Question: I was working on a website (originally designed elsewhere) adding CSS media queries to adjust the layout to make it more mobile friendly.
I had completed the work about a month ago. However, I have seen now some odd behaviour and would like to know why the following happens and how to work around it or correct it:
Some notes:
- <URL>- -

As you can see, on Chrome the CSS realigns the menu underneath the video as intended. On Firefox it does not, staying beside the video as it should at larger browser widths. These two browsers are exactly the same page, exactly the same time, right next to each other.
I have spent a good while researching the various media queries and have found that Firefox does not appear to apply a certain media query for if 'width < 400px'
The media query which Firefox does NOT apply, but Chrome DOES:
'''
@media only screen
and (max-width : 400px) {
.outerBox {
width:96% !important;
}
.topBox > object {
width:98% !important;
float:none !important;
display:block !important;
margin:0 auto !important;
}
.topBox > nav {
background-color:#8FB4A2 !important;
width:96% !important;
text-align:center !important;
}
.topBox > nav a{
display:inline-block !important;
}
}
'''
I know which media queries are and are not applied because I added a background colour identifier to the media query rules as per another post on Stack Overflow.
Now, I then researched why this was not applying, and so used Firebug to check the size of the '<body>' (and also '<html>') element in the browser and sure enough the Firebug told me that this plugin was reading the '<body>' tag (and '<html>' tag) had a stated width of .
This website worked perfectly a month ago, so what's changed? Firefox updated itself to . That's the only thing I can think that would effect this. No one has updated the code on the site and it was fully working when completed.
I want the website to look on Firefox like it looks on Chrome (). This issue only applies to Firefox. On Opera, Safari and Internet Explorer the media query rules apply correctly.
Edit:
A fiddle is here: <URL> . The fiddle appears to work as intended viewed in the JSFiddle Environment and in Firefox browser.
Replacing the '<object>' with an '' also works with another fiddle:
<URL>
## Update
I have replaced the '<object>' tag with a static image, and the behaviour still remains the same, perfect everywhere except FireFox:
<URL>
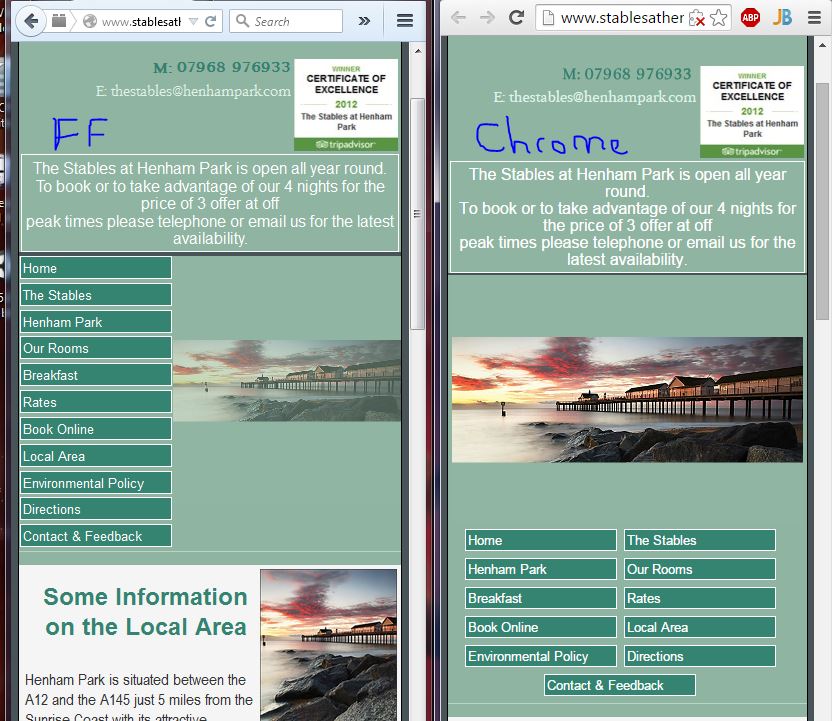
Answer: The issue appeared to be with using the modernizr JavaScript function, disabling this link resovled the issue.